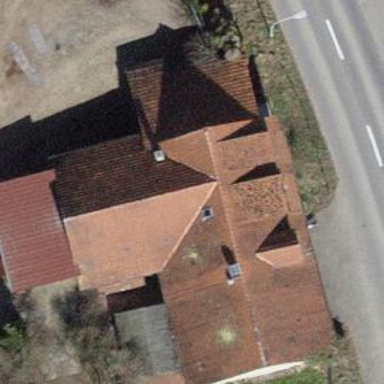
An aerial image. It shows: Building with tile roof.